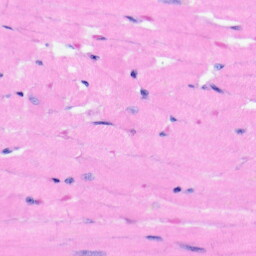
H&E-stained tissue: Heart